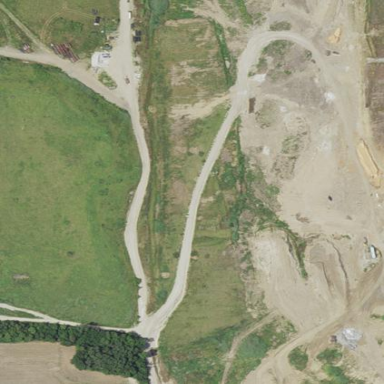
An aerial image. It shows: Landfill area.